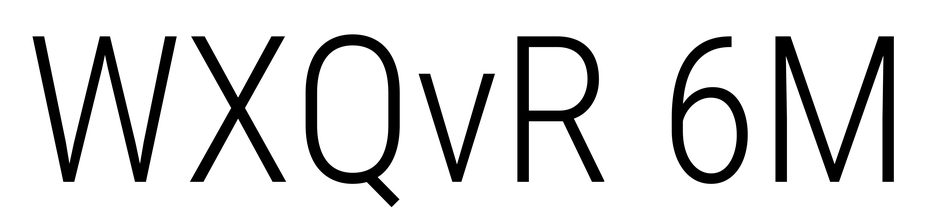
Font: Roboto_Condensed_Light